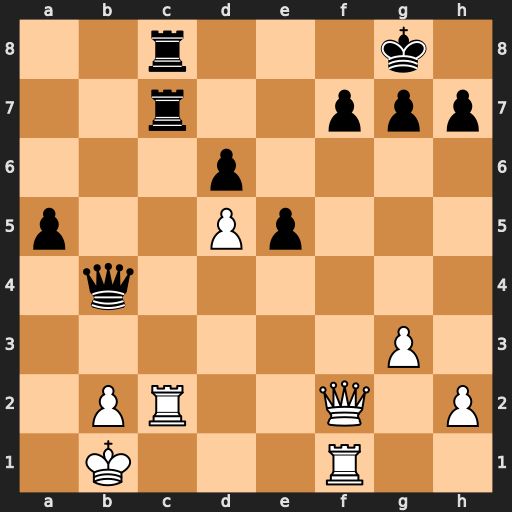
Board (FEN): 2r3k1/2r2ppp/3p4/p2Pp3/1q6/6P1/1PR2Q1P/1K3R2
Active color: w
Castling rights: -
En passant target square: -
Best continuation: Qxf7+ Rxf7 Rxc8+ Rf8 Rfxf8#